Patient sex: M
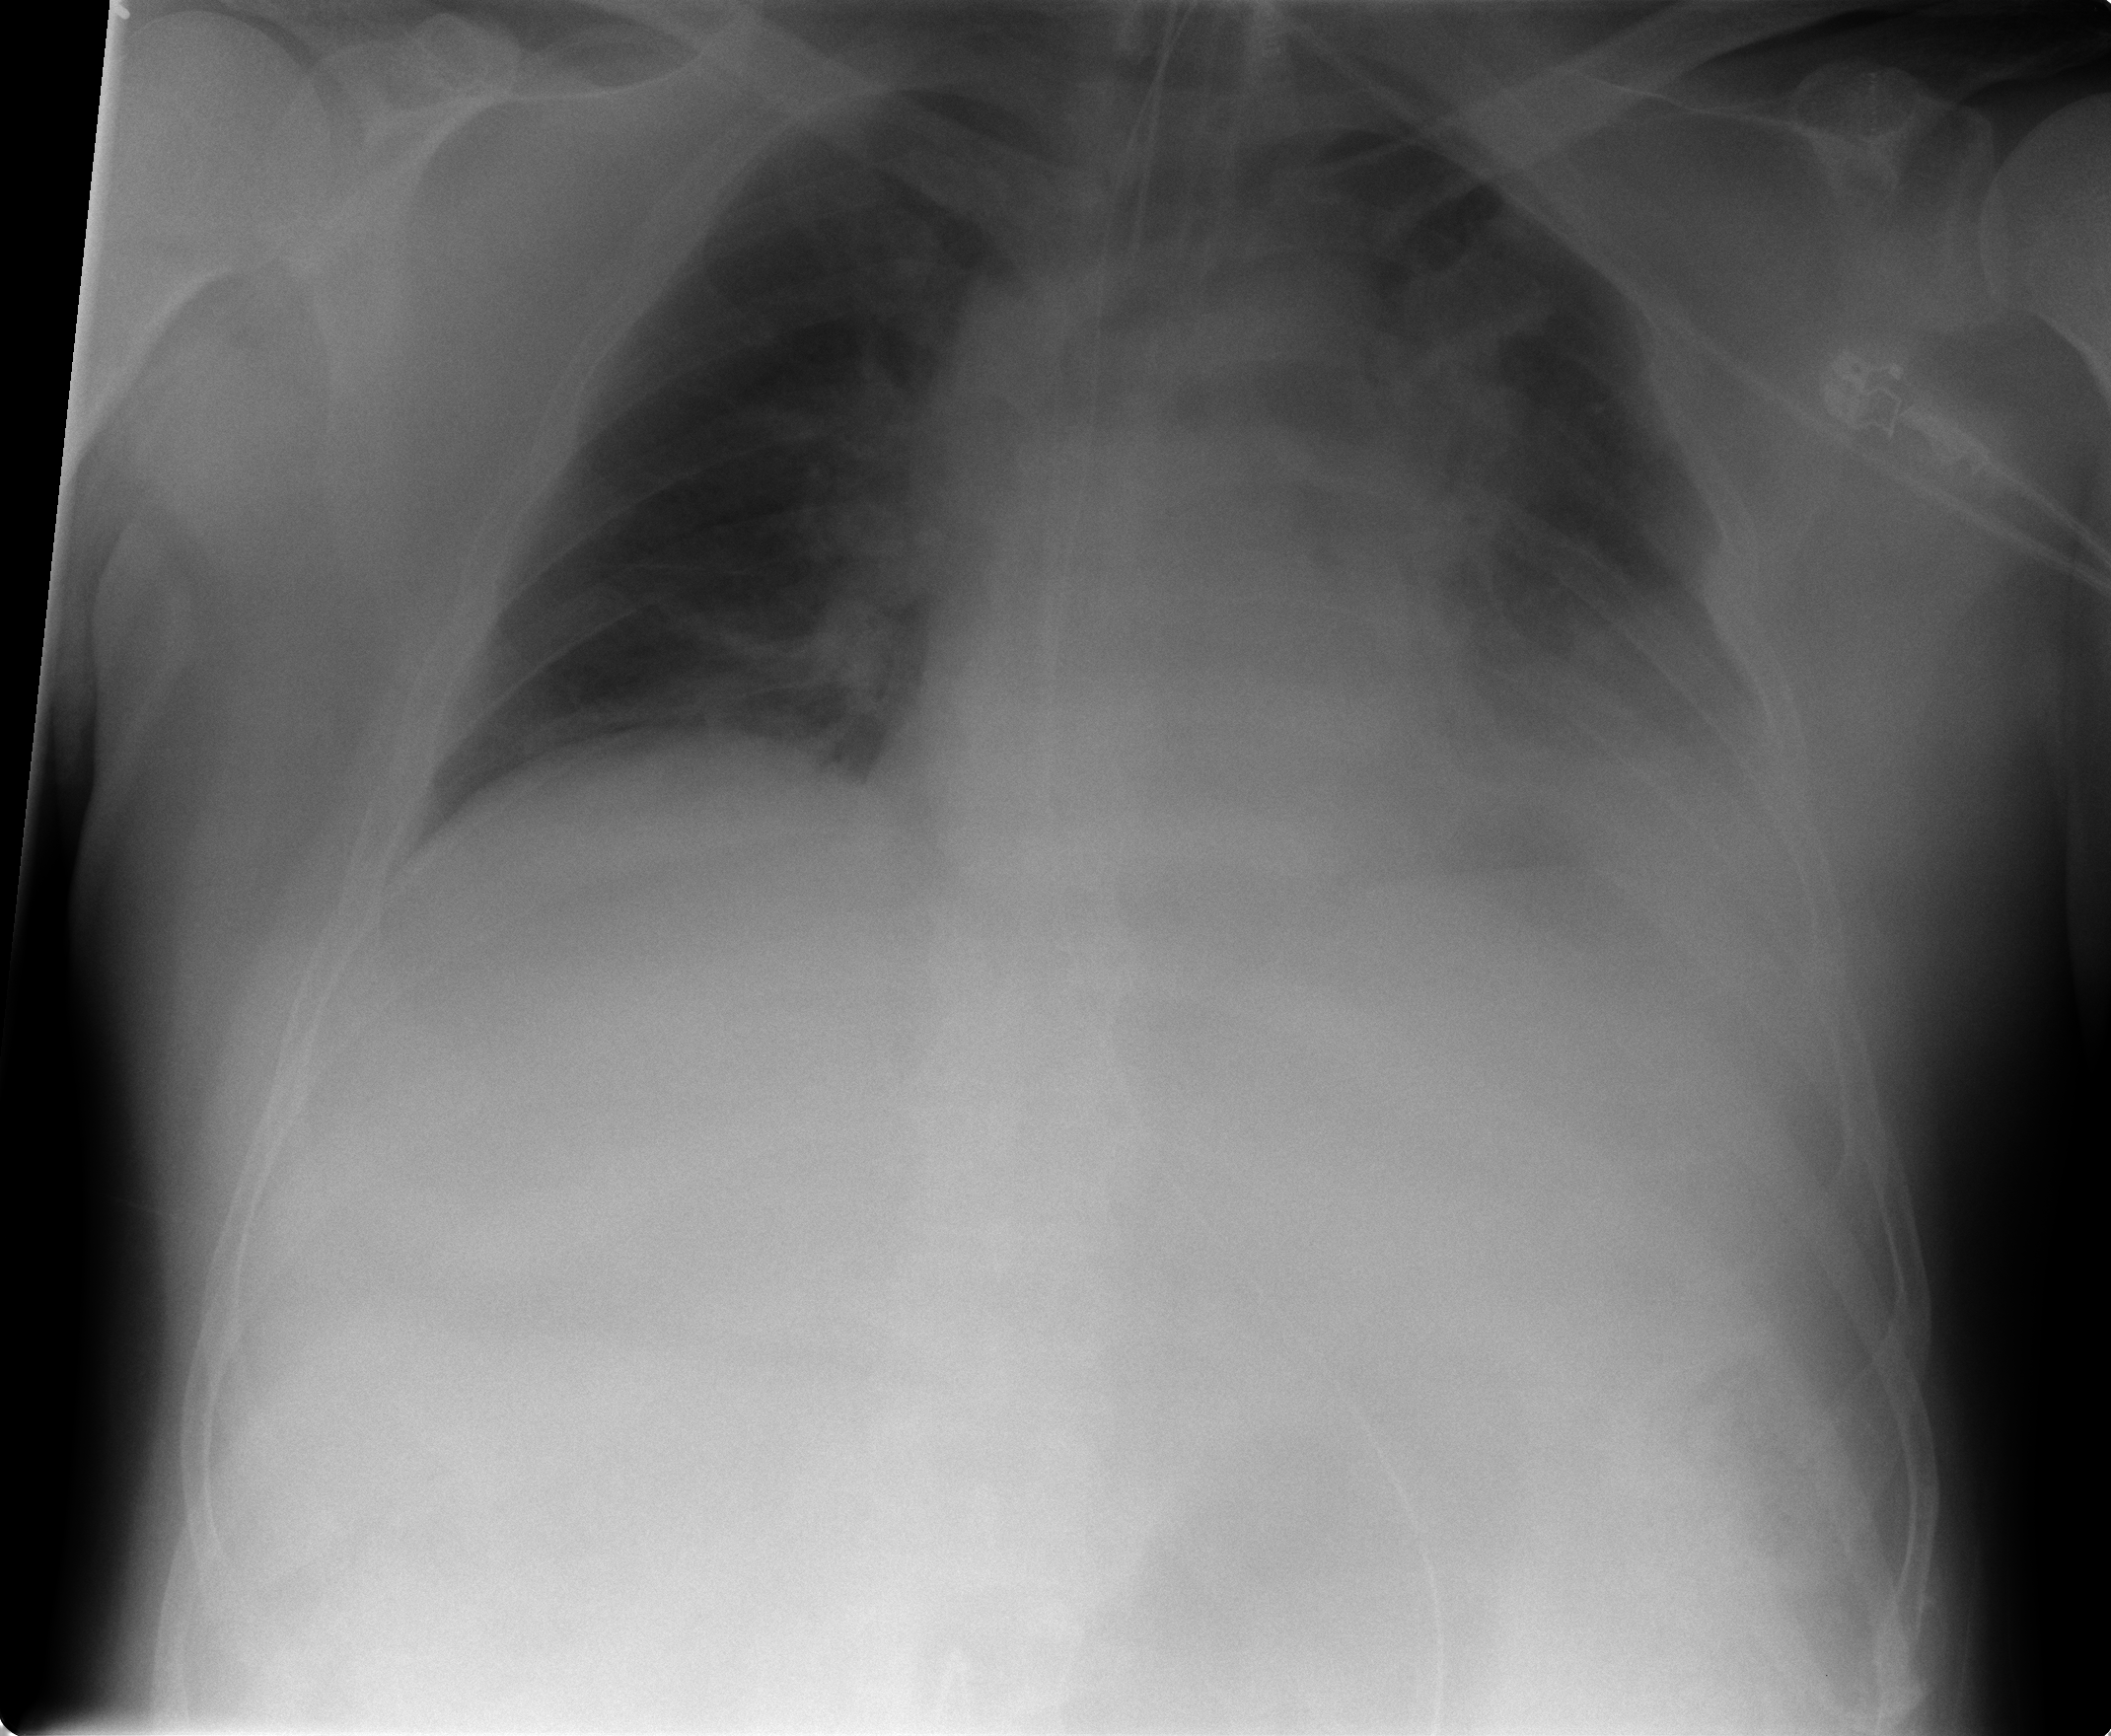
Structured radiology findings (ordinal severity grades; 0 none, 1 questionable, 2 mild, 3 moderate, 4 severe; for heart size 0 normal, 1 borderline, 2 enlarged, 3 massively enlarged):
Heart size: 0
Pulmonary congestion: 3
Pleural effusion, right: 0
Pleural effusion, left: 2
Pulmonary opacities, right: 0
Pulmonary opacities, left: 2
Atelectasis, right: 2
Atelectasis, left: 2